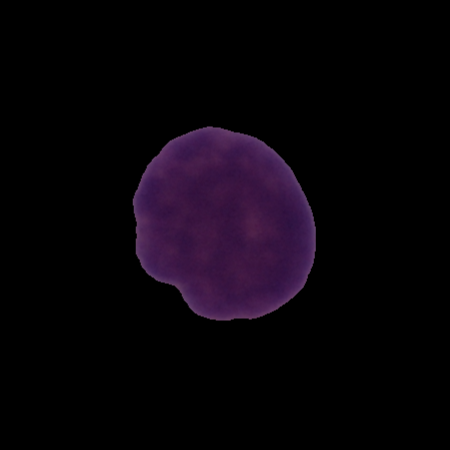
Label: healthy